Interaction volume radius: 5 \u00c5
Interaction volume height: 20 \u00c5
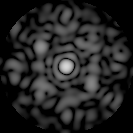
Disorder parameter: 0.6666